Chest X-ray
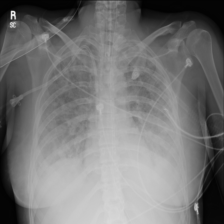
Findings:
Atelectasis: negative
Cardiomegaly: negative
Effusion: negative
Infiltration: negative
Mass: negative
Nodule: negative
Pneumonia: negative
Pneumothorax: negative
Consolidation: negative
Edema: negative
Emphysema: negative
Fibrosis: negative
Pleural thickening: negative
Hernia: negative